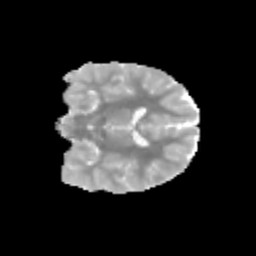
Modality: MD
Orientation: coronal
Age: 11
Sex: male
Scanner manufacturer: siemens
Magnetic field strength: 3 T
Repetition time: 3.8 s
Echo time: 0.07 s